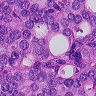
Metastatic tissue present: yes